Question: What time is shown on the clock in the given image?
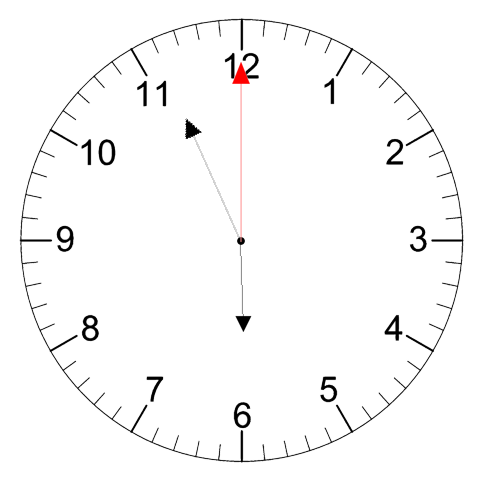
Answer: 05:56:00